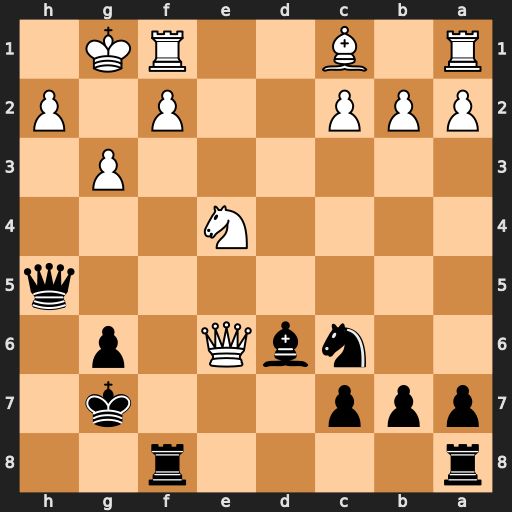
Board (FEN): r4r2/ppp3k1/2nbQ1p1/7q/4N3/6P1/PPP2P1P/R1B2RK1
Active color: b
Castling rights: -
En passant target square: -
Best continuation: Nd4 Qd7+ Rf7 Qxf7+ Kxf7